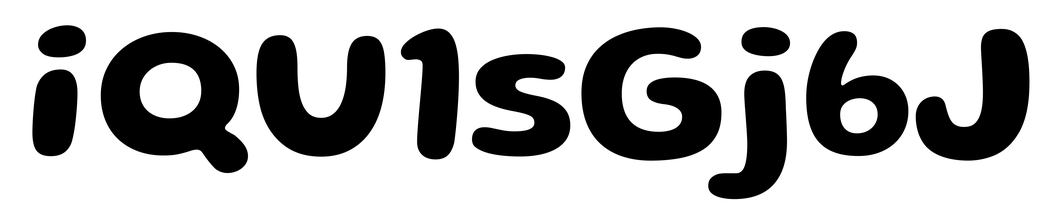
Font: Gluten_SemiBold